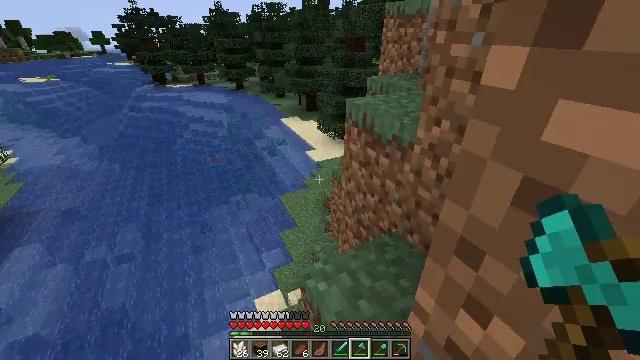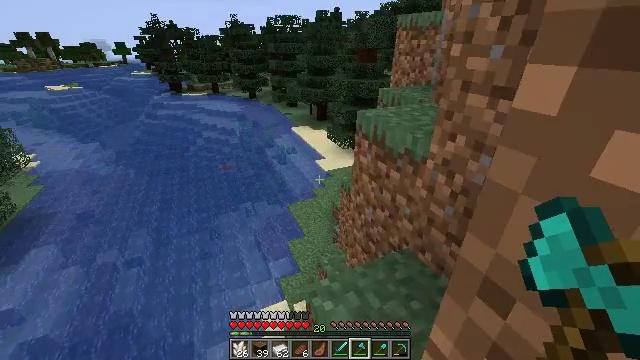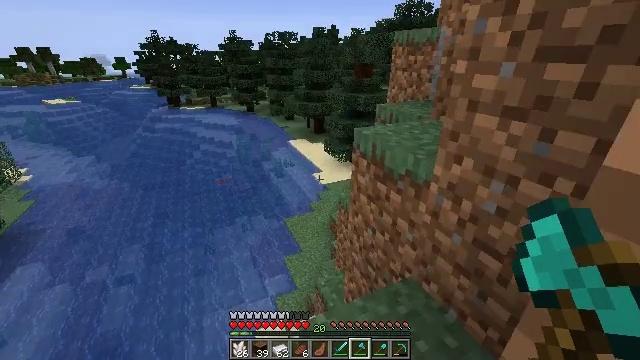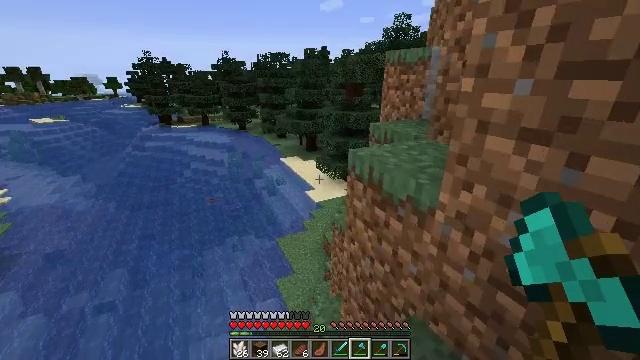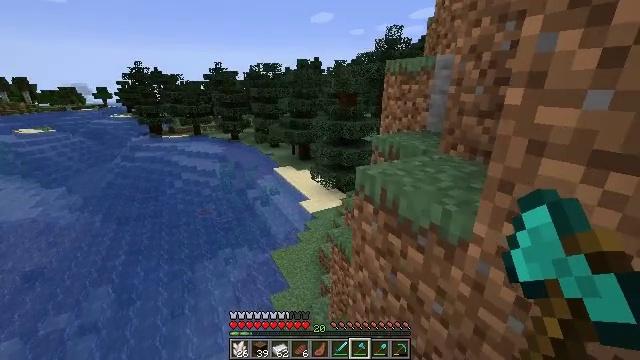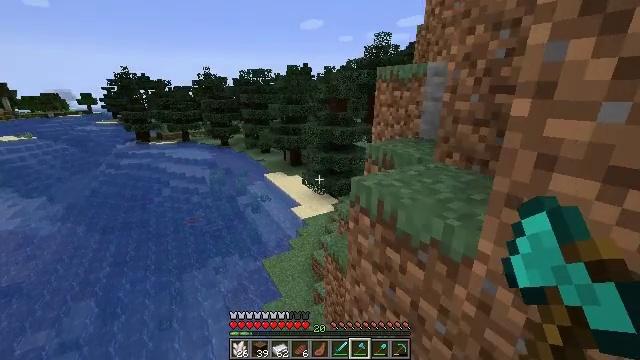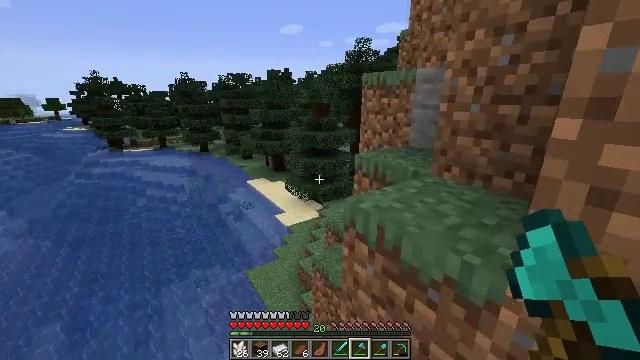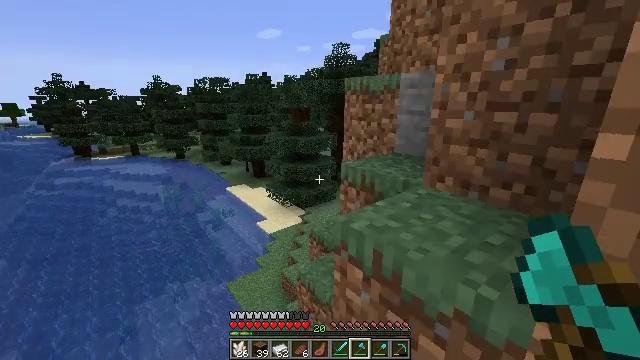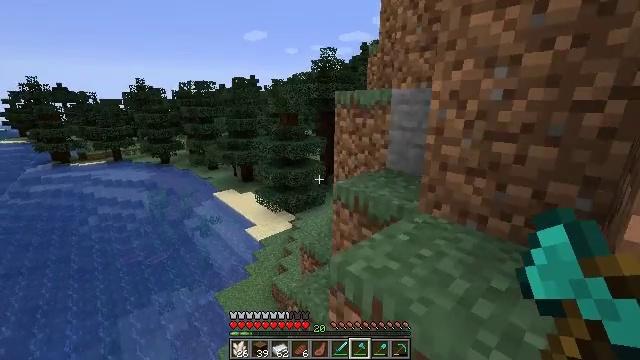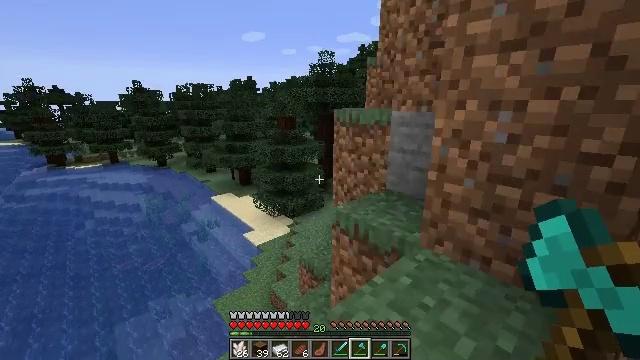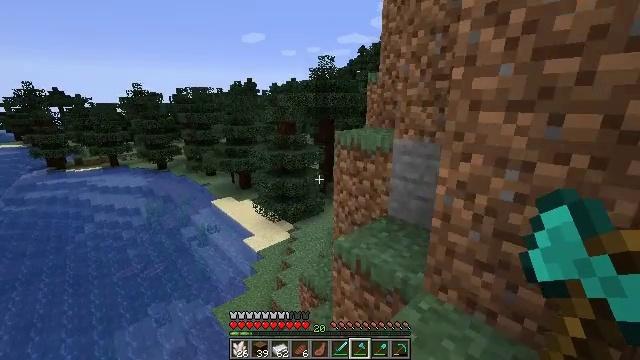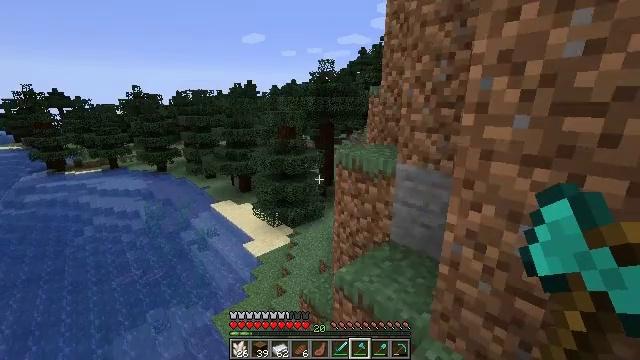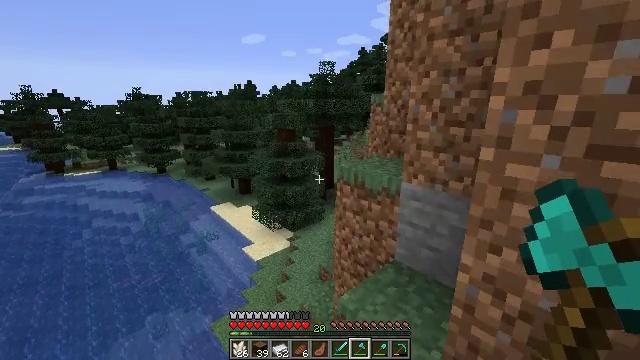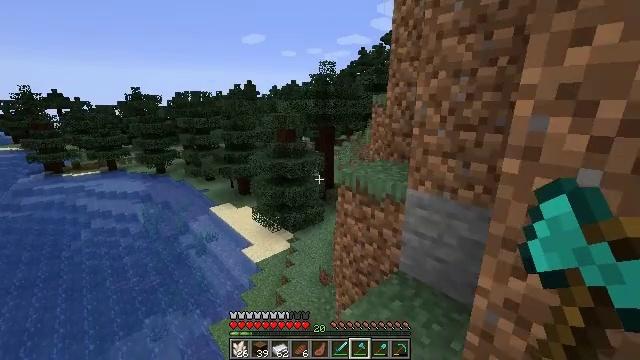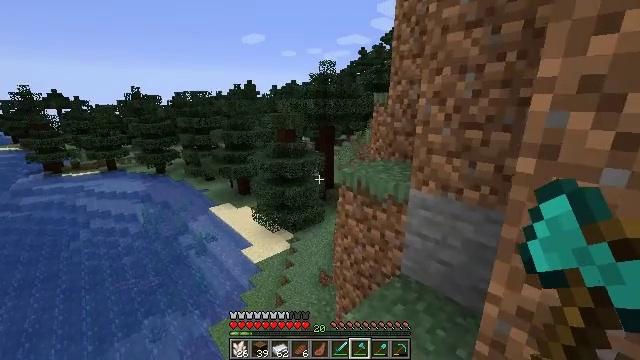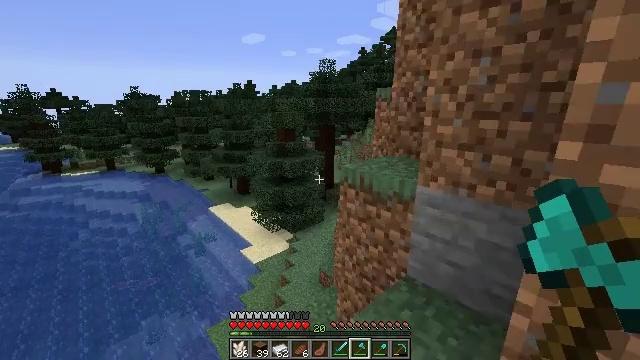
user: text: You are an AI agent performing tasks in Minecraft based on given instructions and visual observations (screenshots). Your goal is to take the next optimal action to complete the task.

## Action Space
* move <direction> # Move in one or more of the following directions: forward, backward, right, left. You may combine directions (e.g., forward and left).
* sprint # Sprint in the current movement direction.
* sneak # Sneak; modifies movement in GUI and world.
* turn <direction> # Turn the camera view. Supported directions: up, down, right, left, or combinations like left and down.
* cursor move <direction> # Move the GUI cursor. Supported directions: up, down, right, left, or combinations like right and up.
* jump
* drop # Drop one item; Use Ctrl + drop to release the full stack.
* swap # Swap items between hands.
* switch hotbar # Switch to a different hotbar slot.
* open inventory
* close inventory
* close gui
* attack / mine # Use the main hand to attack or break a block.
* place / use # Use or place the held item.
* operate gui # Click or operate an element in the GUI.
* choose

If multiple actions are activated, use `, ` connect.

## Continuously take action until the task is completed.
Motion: motion action
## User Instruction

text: Cut down the sugar cane stalks.
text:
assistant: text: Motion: move forward, turn left and up
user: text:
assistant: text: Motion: move forward, turn up
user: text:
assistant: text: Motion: move forward, turn right and up
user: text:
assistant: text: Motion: move forward, turn right and up
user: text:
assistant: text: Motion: move forward, turn right and up
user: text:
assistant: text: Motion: move forward, turn right and up
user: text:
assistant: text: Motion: move forward, turn right
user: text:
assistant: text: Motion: move forward, turn right, jump
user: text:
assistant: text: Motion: move forward, jump
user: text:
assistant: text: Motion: move forward, jump
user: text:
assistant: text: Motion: move forward, jump
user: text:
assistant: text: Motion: move forward, jump
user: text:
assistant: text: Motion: move forward
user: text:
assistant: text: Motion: move forward
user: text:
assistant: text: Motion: move forward
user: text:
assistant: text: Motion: move forward
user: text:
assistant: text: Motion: move forward
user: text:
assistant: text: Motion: move forward
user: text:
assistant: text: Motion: move forward
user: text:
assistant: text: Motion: move forward
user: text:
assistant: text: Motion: move forward
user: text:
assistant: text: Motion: move forward
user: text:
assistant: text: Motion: move forward
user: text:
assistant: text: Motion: move forward, sprint
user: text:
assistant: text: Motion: move forward, sprint
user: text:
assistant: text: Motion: move forward, sprint
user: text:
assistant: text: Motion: move forward, sprint
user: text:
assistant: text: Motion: move forward, turn right
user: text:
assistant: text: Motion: move forward
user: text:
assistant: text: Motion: move forward, turn right